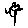
Label: flower